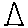
Label: triangle